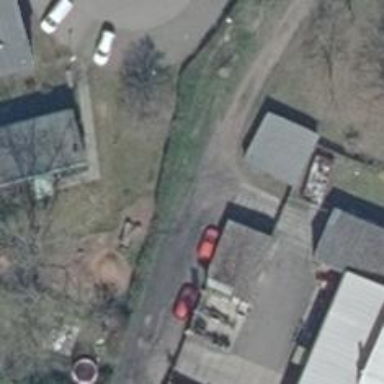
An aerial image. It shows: Alley classified as service road.